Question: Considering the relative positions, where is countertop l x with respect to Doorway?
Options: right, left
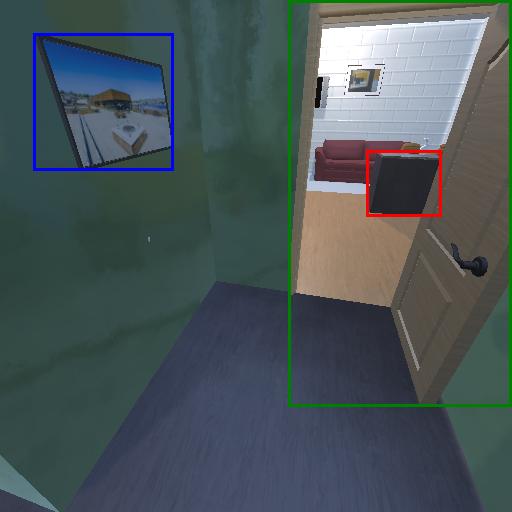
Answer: right